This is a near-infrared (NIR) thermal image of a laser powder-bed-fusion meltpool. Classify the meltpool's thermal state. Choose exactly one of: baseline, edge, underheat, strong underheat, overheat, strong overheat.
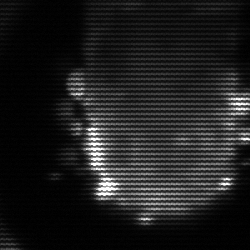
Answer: baseline